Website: ulta-beauty
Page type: customer-info-address
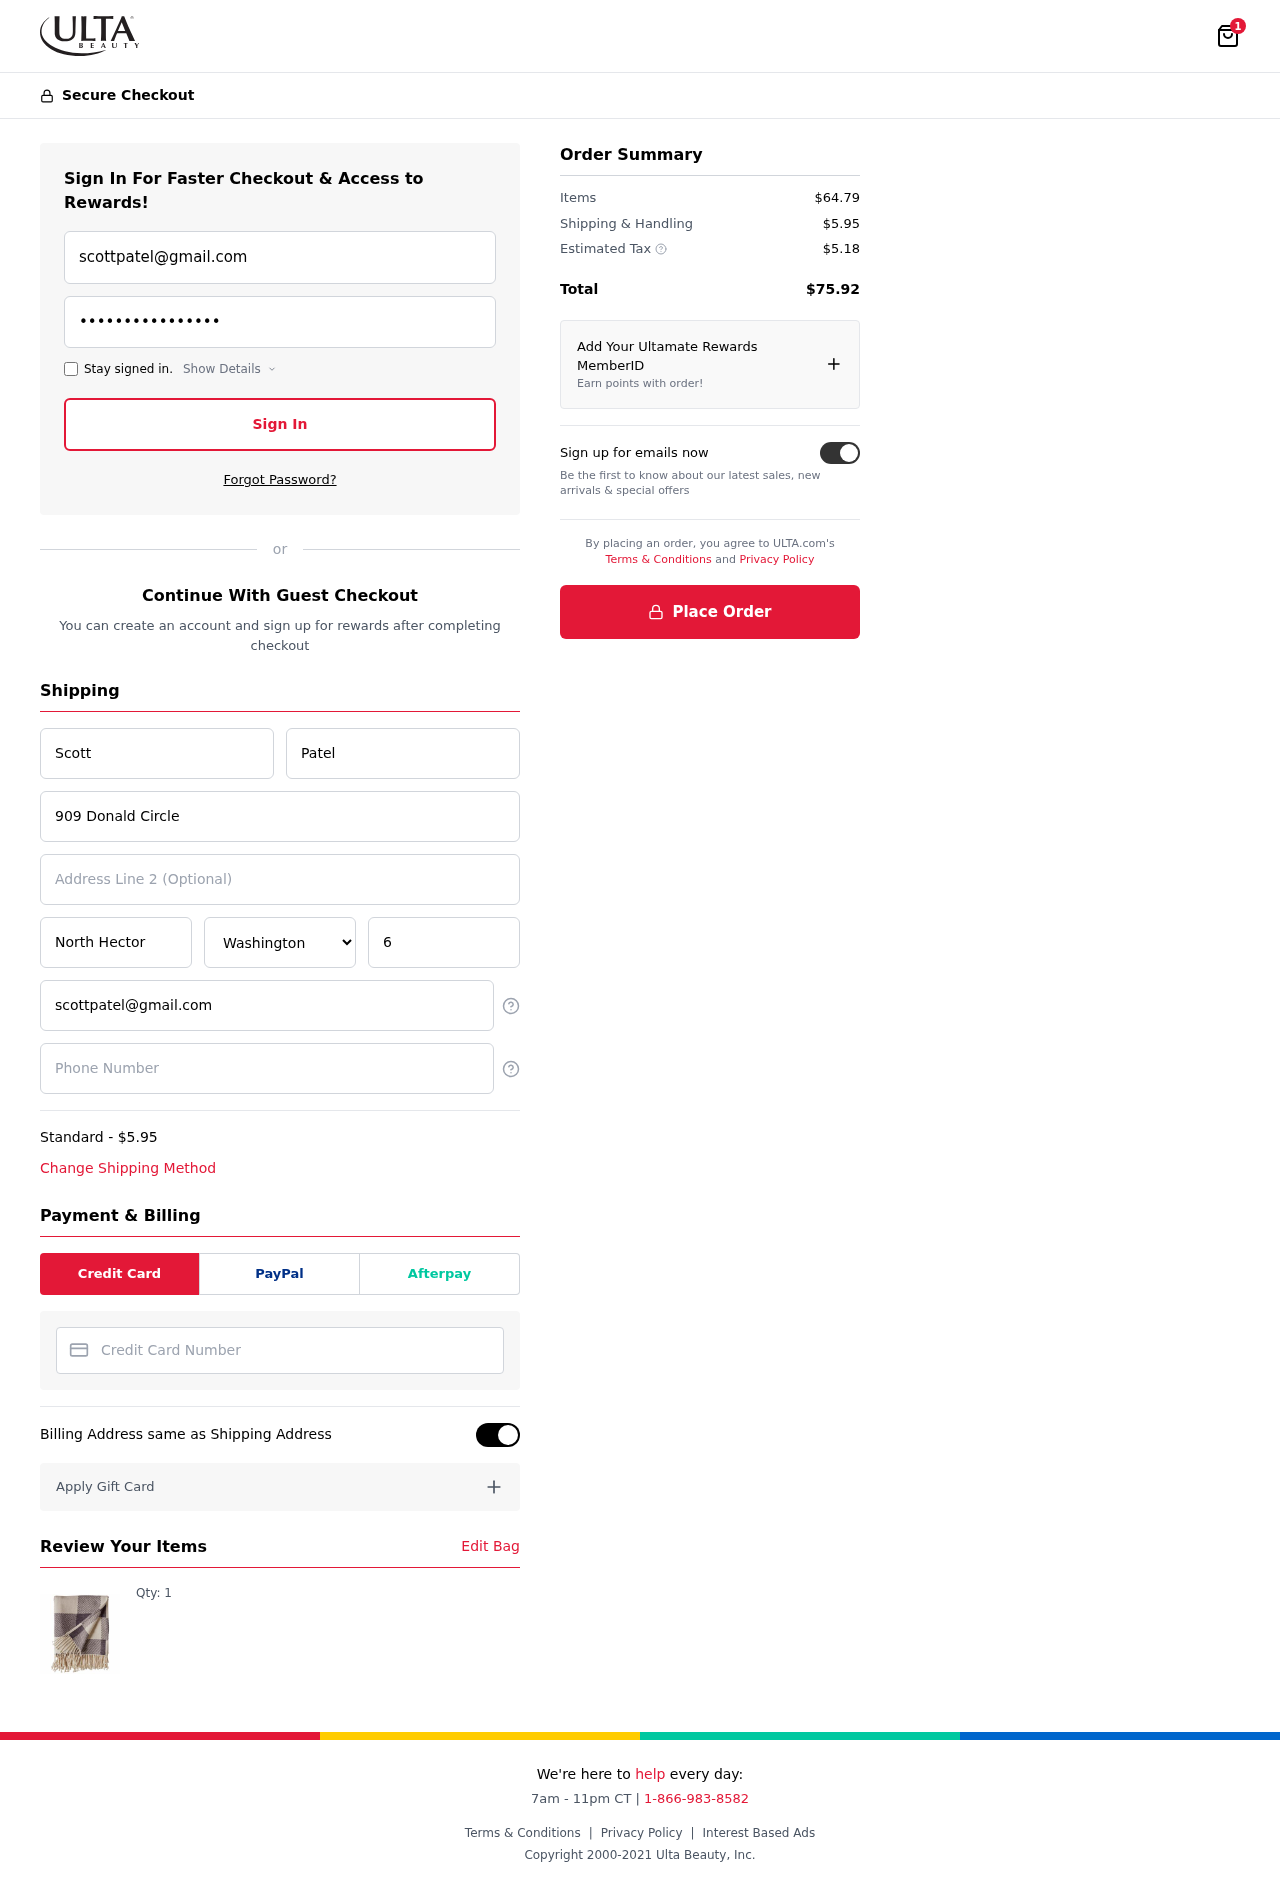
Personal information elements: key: PII_CARD_NUMBER
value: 2384 3877 0949 4101
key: PII_CITY
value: North Hector
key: PII_EMAIL
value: scottpatel@gmail.com
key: PII_FIRSTNAME
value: Scott
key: PII_LASTNAME
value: Patel
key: PII_PHONE
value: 5476016350
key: PII_POSTCODE
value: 61506
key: PII_STATE
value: Washington
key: PII_STREET
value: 909 Donald Circle
Product elements: key: PRODUCT1_QUANTITY
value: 1
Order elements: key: ORDER_NUM_ITEMS
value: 1
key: ORDER_SHIPPING_COST
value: $5.95
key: ORDER_ITEMS_TOTAL
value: $64.79
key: ORDER_SHIPPING_COST2
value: $5.95
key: ORDER_TAX
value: $5.18
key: ORDER_TOTAL
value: $75.92